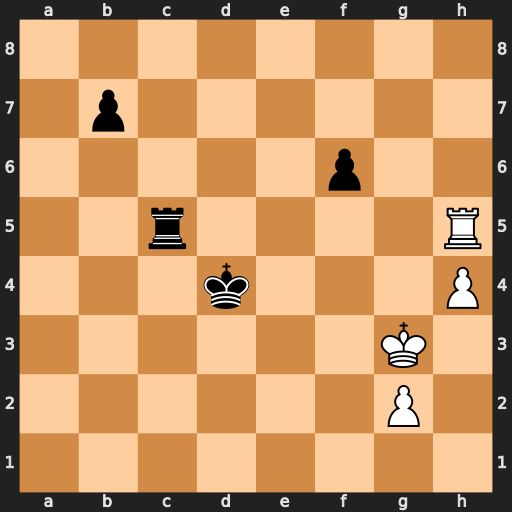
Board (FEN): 8/1p6/5p2/2r4R/3k3P/6K1/6P1/8
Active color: w
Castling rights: -
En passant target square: -
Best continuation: Rxc5 Kxc5 h5